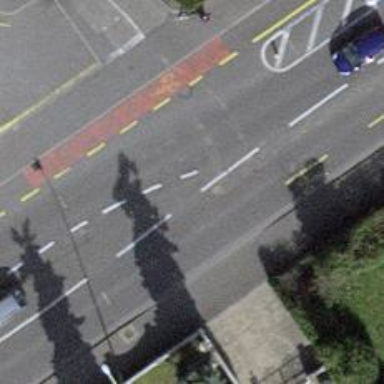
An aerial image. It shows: Secondary road with asphalt surface and lanes for cycling in both directions.